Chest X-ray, PA view. Patient: 13 years old, sex M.
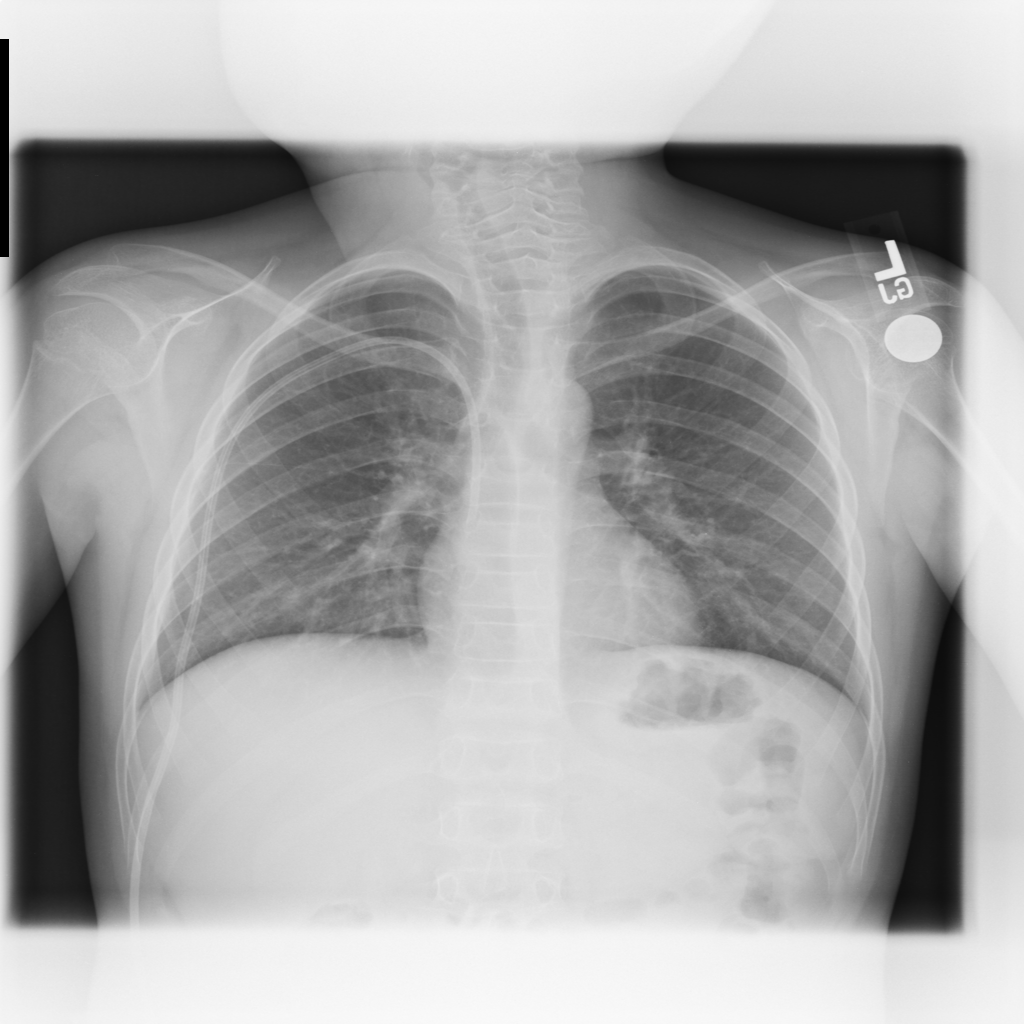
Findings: No Finding